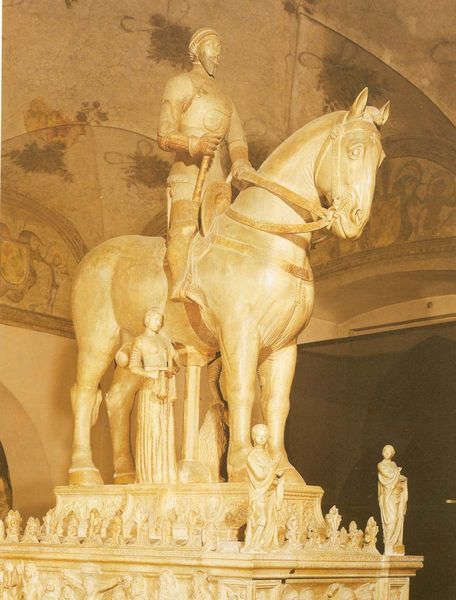
Titel: Grabmal des Bernabò Visconti
Künstler: Bonino da Campione
Standort: Herkunftsort: Conca, S. Giovanni (EU - I)
Institution: Mailand, Castello Sforzesco
Schlagwörter: mann, frauen, gelb, frau, marmor, schmuck, weiss, beige, malerei, bart, sockel, stein, kirche, pferd, reiter, skulptur, statue, mähne, reiterbild, sattel, zaumzeug, zügel, spanien, vergilbt, figuren, kaiser, könig, kerze, socke, foto, fotografie, schild, gewölbe, stolz, dom, denkmal, schwert, herrscher, ritter, rüstung, harnisch, sarg, grab, nüstern, mittelalter, kirchenraum, perser, zepter, standbild, grabmal, reiterstatue, sarkophag, stifter, kreuzritter, ritte, sargophag, 1400, kronne, armour